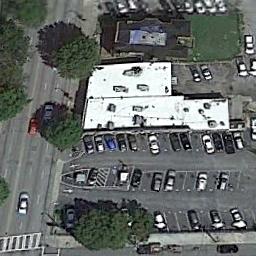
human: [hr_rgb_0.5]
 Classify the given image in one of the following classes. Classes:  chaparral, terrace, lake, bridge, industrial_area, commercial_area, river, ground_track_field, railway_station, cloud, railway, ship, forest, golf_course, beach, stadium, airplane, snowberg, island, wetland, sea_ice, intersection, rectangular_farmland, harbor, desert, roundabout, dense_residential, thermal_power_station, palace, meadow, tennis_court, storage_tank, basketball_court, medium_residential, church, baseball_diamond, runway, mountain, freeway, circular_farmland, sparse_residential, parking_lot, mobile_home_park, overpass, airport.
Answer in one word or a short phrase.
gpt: parking_lot